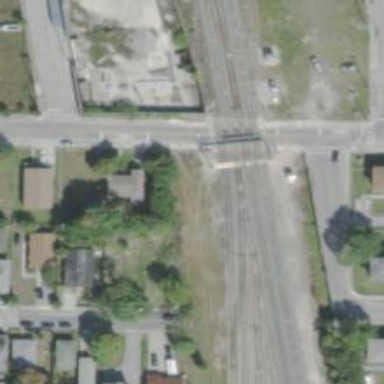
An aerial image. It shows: Crossing for the railway.